Question: I'm looking to make something similar to <URL>
As you can see, when you scroll the sidebar follows you.
This is my code, i can't make it work:
'''
<template>
<div class="blog-post">
<div class="wrapper">
<aside class="sidebar">
<div class="sidebar-wrapper">
<!--- Content -->
</div>
</aside>
<main class="main-post">
<!--- Content -->
</main>
</div>
</div>
</template>
<style lang="postcss" scoped>
.blog-post {
@apply container;
.wrapper {
@apply flex gap-x-10 mt-10;
.sidebar {
@apply relative h-screen w-3/12 col-span-3 justify-center;
&-wrapper {
@apply h-full space-y-4;
}
}
.main-post {
@apply w-9/12 space-y-4;
}
}
}
</style>
'''
How it looks:
The pink div, it's supposed to go all the way down when scrolling, but it doesn't happen.
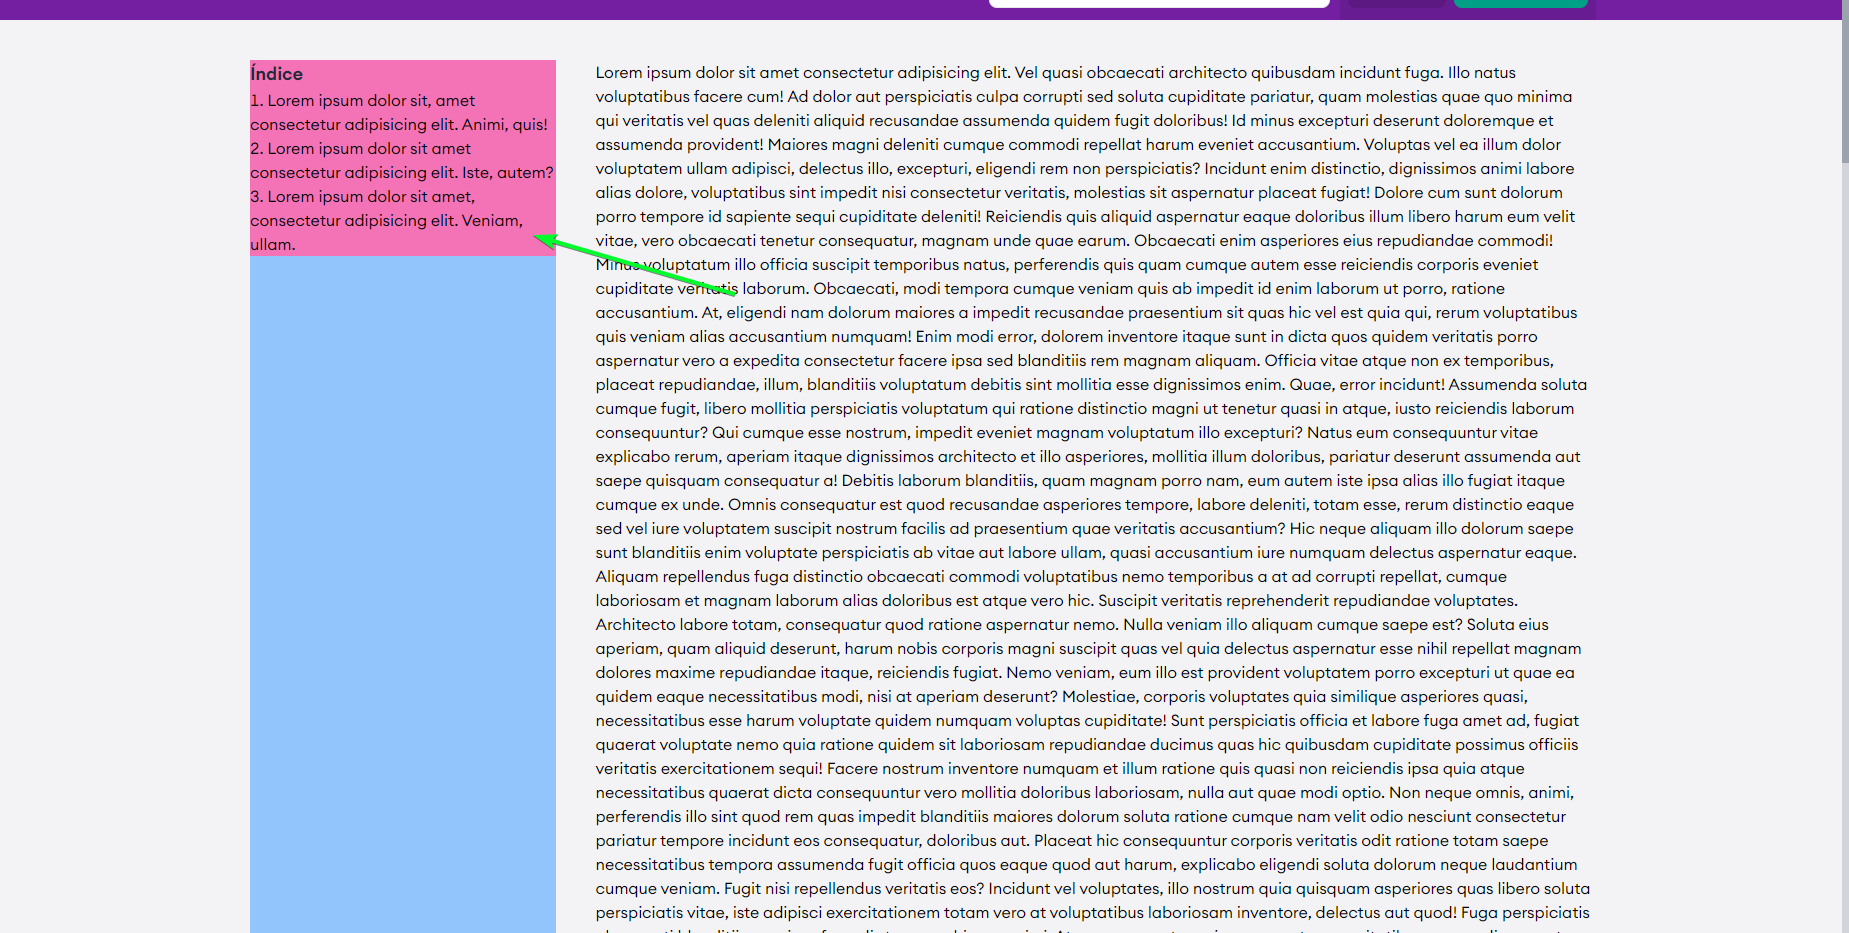
Answer: The 'aside' should be 'sticky'
see the example here : <URL>